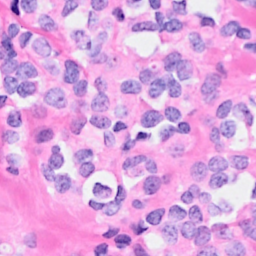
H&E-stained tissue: Breast